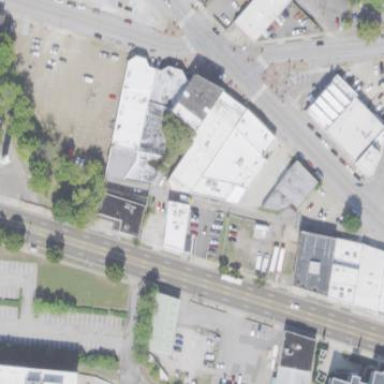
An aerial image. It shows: Commercial building.